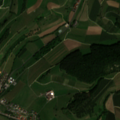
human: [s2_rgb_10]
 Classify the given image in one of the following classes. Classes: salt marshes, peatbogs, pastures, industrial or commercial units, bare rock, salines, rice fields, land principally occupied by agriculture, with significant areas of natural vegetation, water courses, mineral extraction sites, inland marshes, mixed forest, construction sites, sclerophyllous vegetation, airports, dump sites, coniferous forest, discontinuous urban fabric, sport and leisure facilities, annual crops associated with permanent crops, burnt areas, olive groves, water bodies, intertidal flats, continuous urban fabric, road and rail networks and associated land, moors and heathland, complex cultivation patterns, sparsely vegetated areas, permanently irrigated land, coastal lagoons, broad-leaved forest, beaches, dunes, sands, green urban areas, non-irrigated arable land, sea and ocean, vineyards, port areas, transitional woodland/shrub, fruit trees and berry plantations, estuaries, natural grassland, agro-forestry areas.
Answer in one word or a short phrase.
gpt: discontinuous urban fabric, non-irrigated arable land, complex cultivation patterns, mixed forest